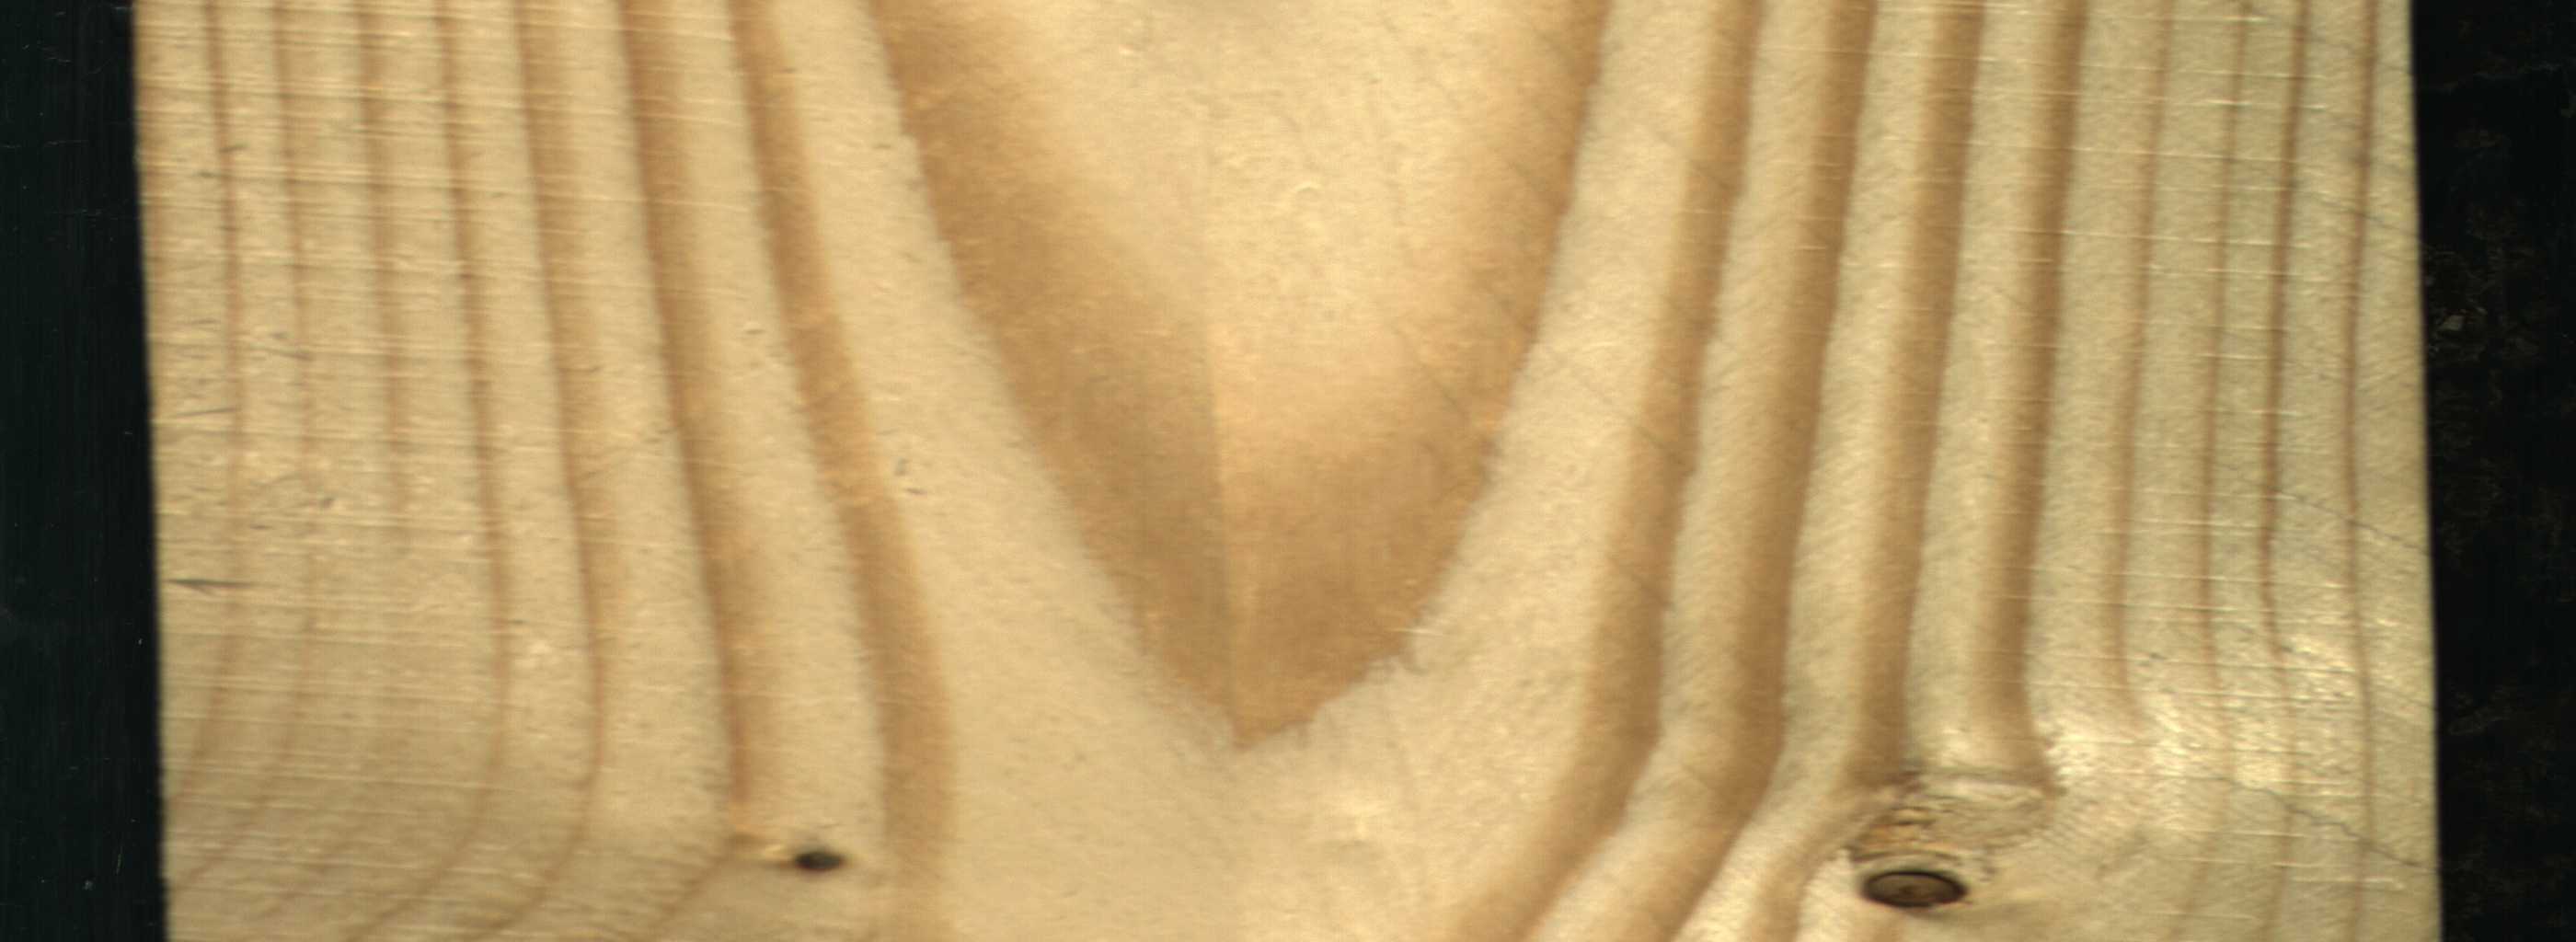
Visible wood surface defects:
Dead_Knot
Dead_Knot